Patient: sex M, age 52
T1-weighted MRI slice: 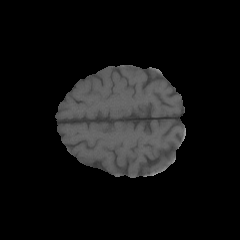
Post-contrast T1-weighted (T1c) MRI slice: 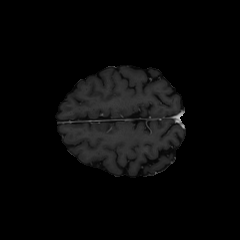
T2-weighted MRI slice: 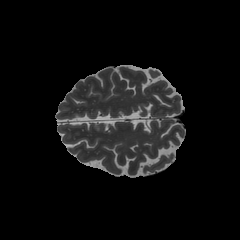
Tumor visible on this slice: no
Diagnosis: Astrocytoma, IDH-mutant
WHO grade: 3